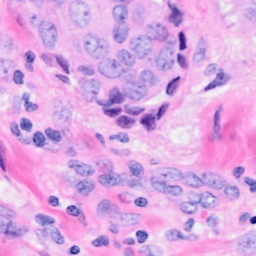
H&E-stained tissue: Breast